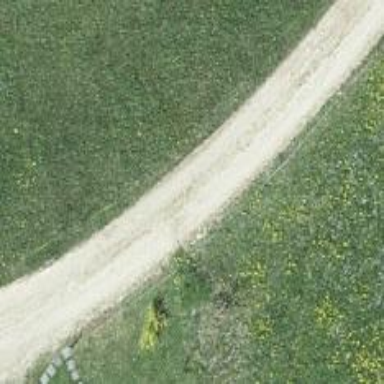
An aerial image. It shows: Well-maintained track road of grade 1.